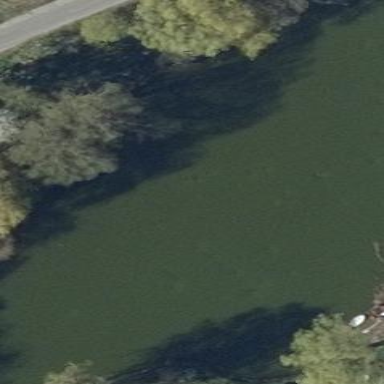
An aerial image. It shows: Serene pond surrounded by nature.